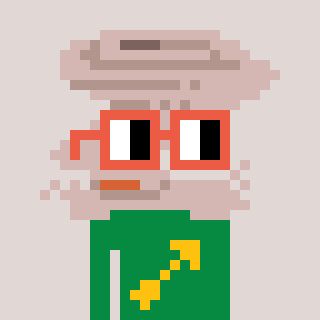
a pixel art character with square orange glasses, a tornado-shaped head and a green-colored body on a warm background